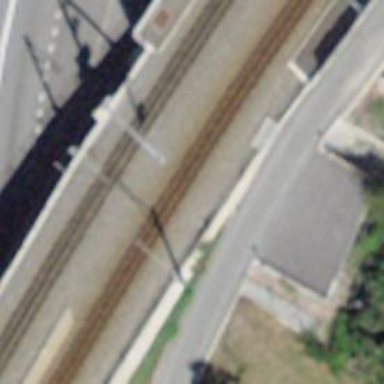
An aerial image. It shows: Railway signal.